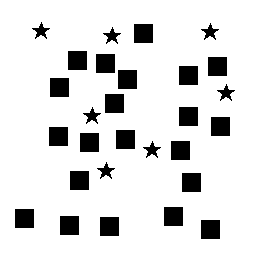
Squares: 21
Triangles: 0
Stars: 7
Total shapes: 28